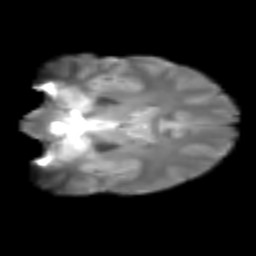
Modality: T2w
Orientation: coronal
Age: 20
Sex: female
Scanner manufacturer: siemens
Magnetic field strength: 3 T
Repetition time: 2.3 s
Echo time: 0.085 s